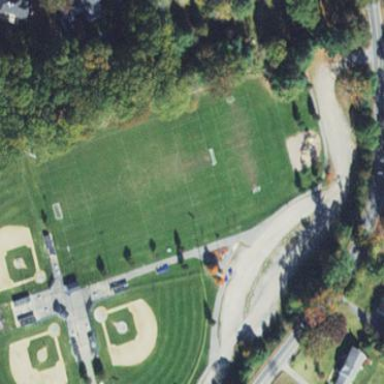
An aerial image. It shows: Multi-sport pitch primarily used for soccer on leisure land.